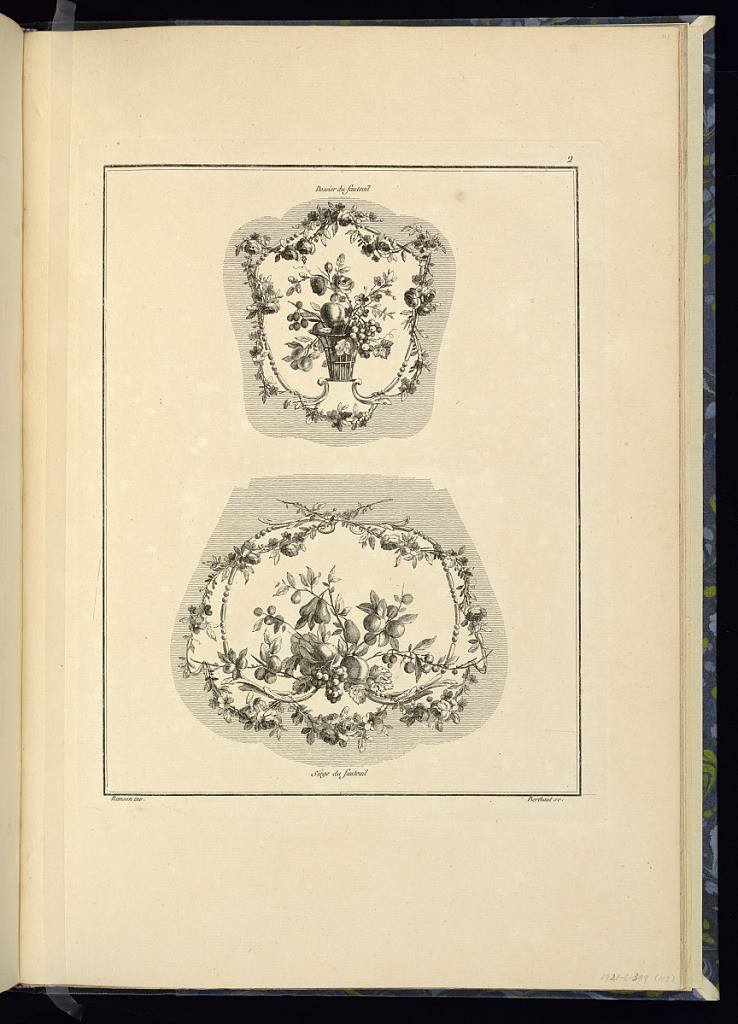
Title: Designs for Armchair Covers (Back and Seat)
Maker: Pierre Ranson, French, 1736–1786
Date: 1778
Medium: Etching on laid paper
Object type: Print
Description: Designs for upholstered armchair covers (for the back and seat) featuring floral motifs, festoons of flowers, foliate branches, a basket of fruit and flowers, and scrolling acanthus leaves (rinceaux). Each design is labelled, the plate is numbered and signed.